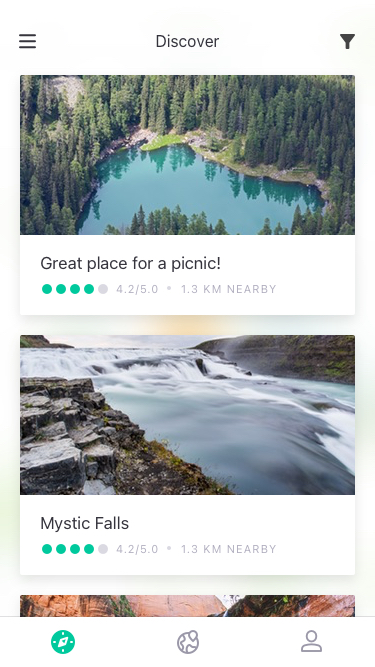
Text in this UI design:
4
Great place for a picnic!
1.3 km nearby
4.2/5.0
Mystic Falls
1.3 km nearby
4.2/5.0